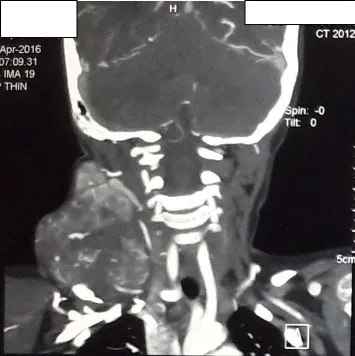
CT of neck (coronal view).
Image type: radiology (ct)